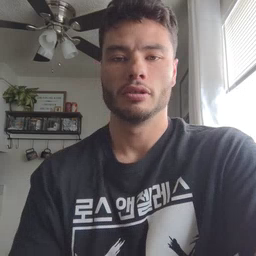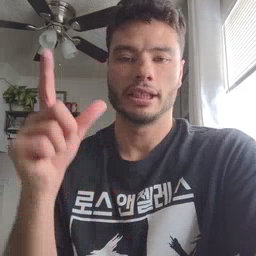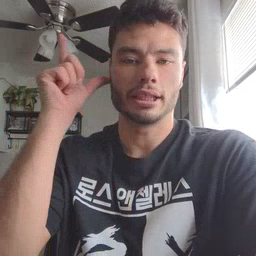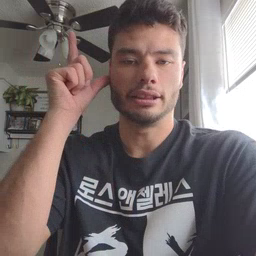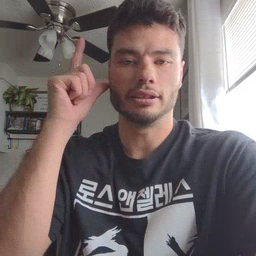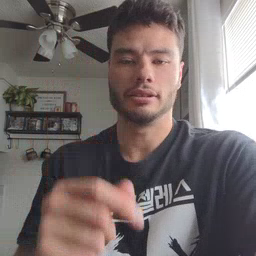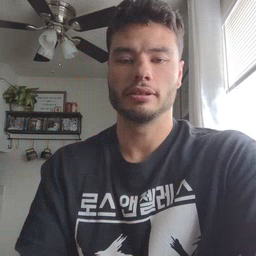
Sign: listen